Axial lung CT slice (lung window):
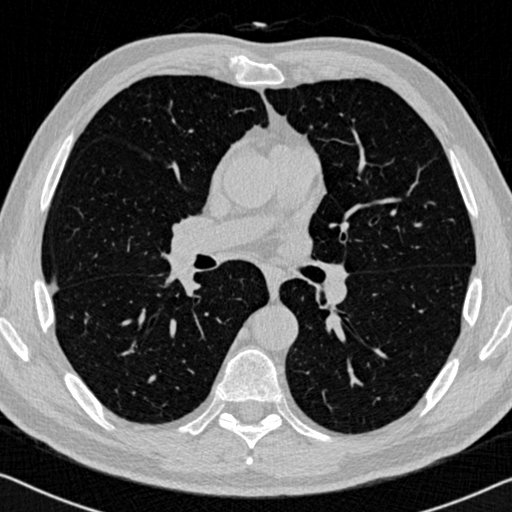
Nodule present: no